Interaction volume radius: 10 \u00c5
Interaction volume height: 35 \u00c5
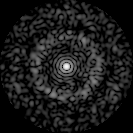
Disorder parameter: 0.8276